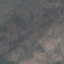
Land use / land cover: HerbaceousVegetation